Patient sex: M
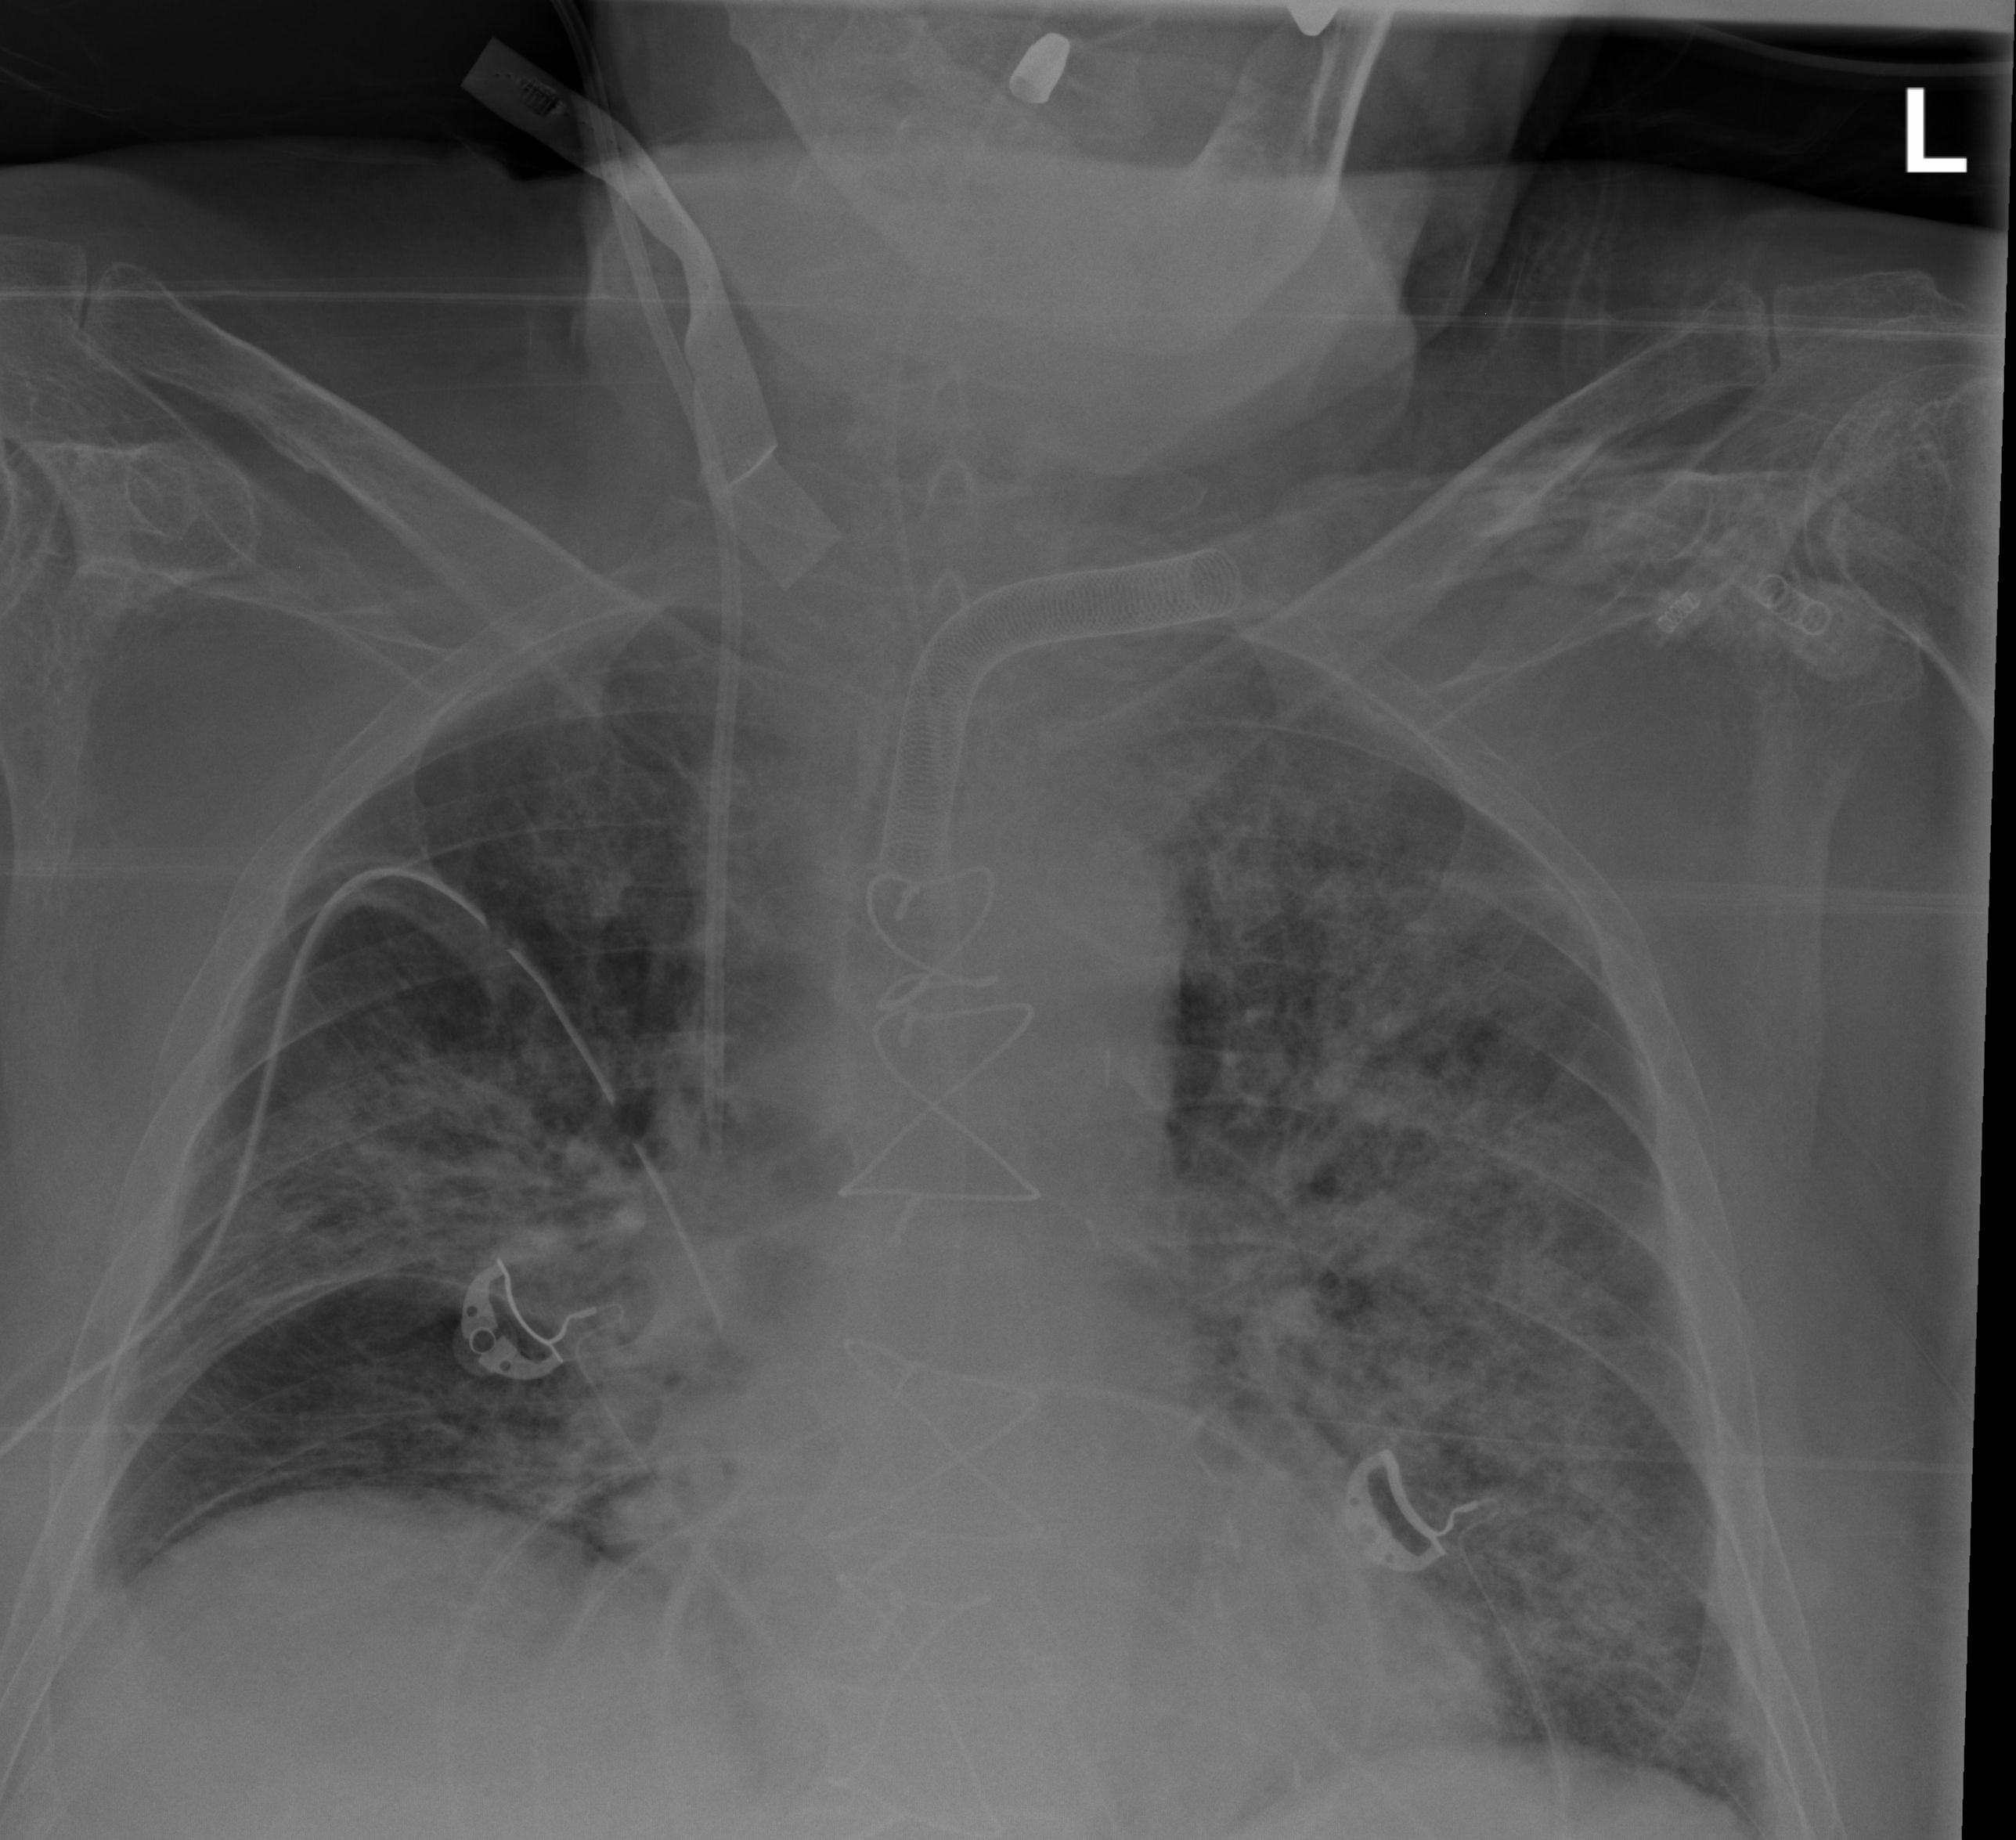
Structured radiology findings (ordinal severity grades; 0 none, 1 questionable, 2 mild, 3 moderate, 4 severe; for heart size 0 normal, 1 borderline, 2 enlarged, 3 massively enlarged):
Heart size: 0
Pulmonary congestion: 2
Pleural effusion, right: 0
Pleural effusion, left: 0
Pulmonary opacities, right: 2
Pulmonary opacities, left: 3
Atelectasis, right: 3
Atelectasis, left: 3